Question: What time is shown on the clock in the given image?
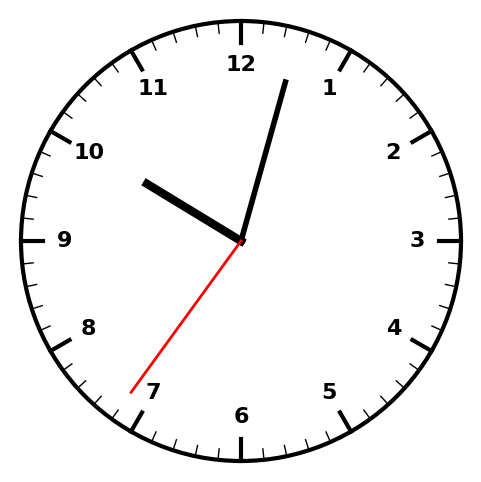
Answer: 10:02:36